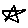
Label: star